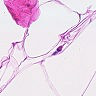
Metastatic tissue present: no